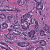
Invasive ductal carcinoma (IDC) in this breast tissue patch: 1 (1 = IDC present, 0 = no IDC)